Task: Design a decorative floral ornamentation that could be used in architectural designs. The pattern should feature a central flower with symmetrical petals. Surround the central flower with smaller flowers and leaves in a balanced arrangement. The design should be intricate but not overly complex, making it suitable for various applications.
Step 1155:
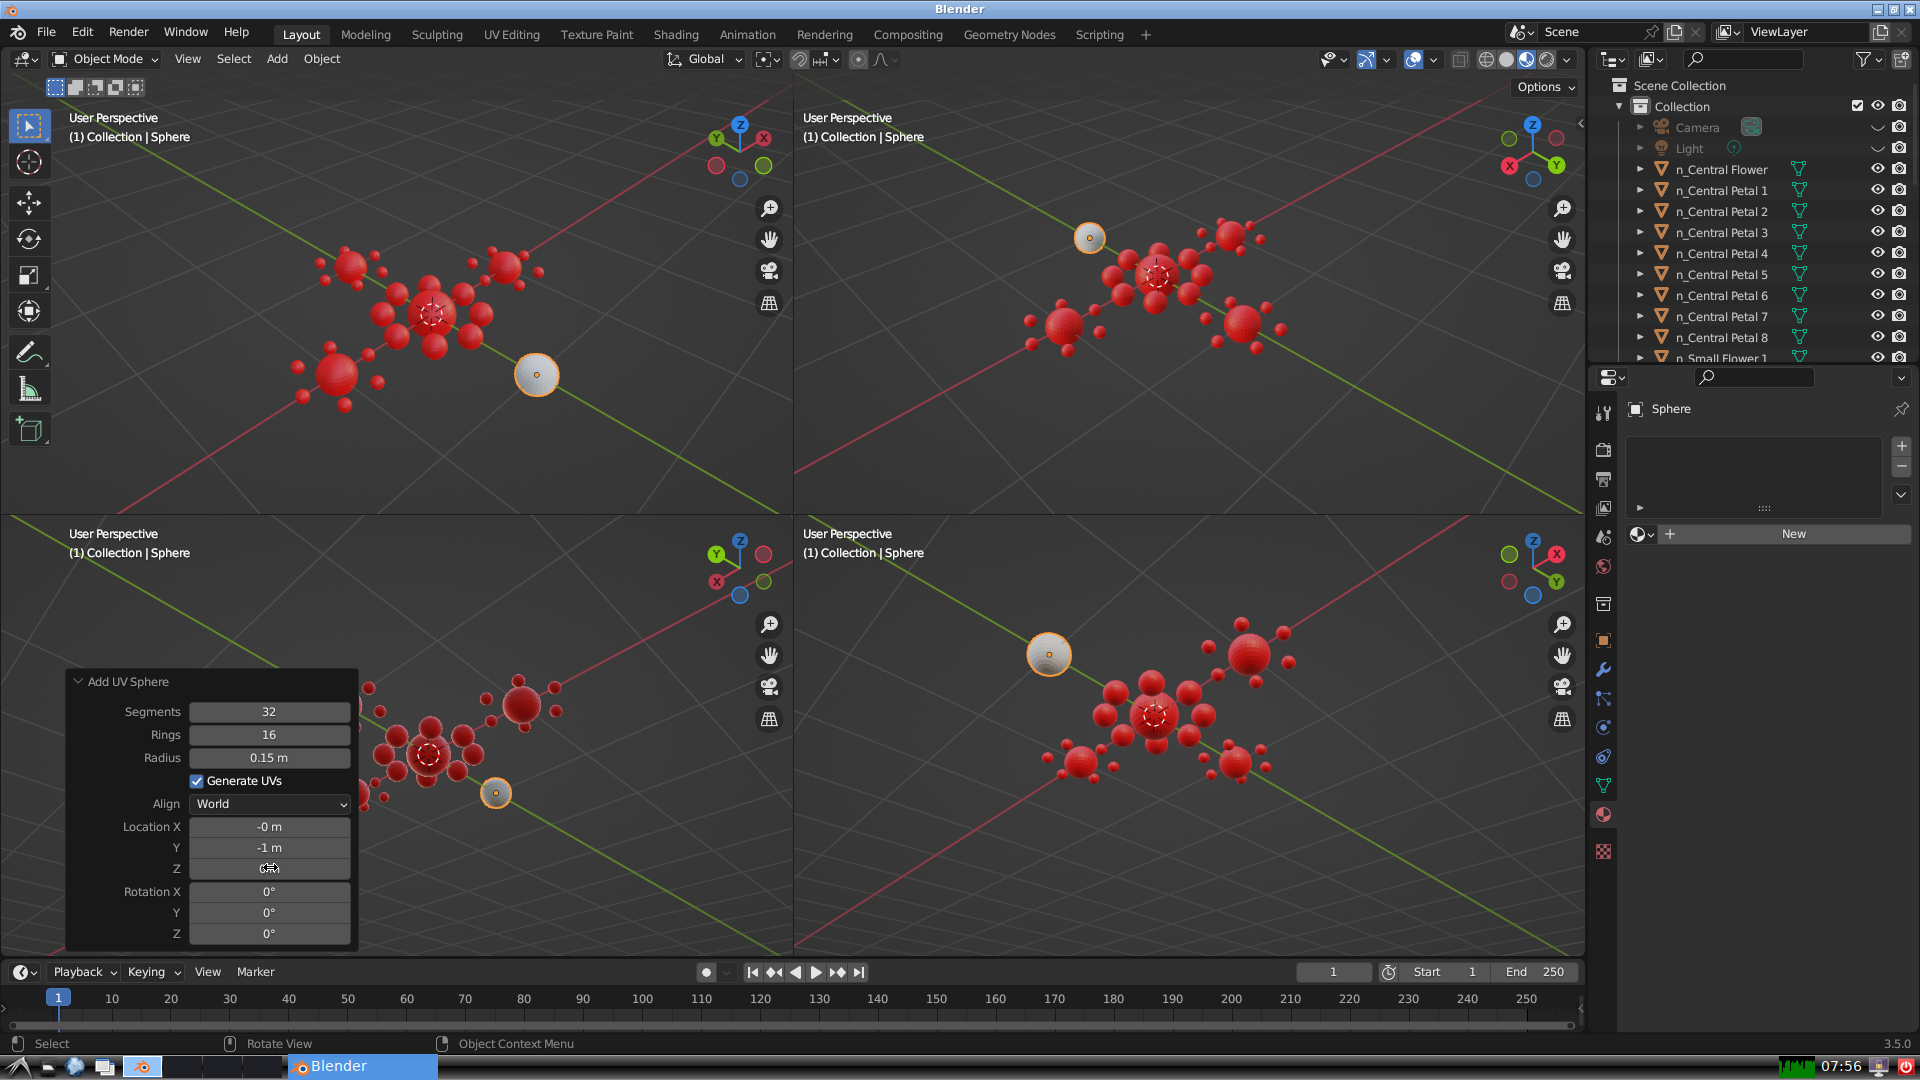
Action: {"mouse_move": [960, 540]}